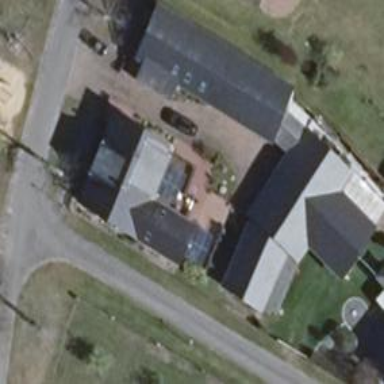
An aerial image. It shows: House with flat grey roof.